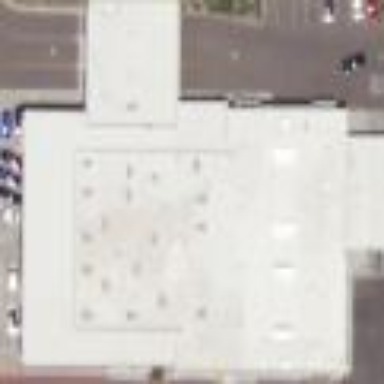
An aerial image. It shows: Building that houses car shop.